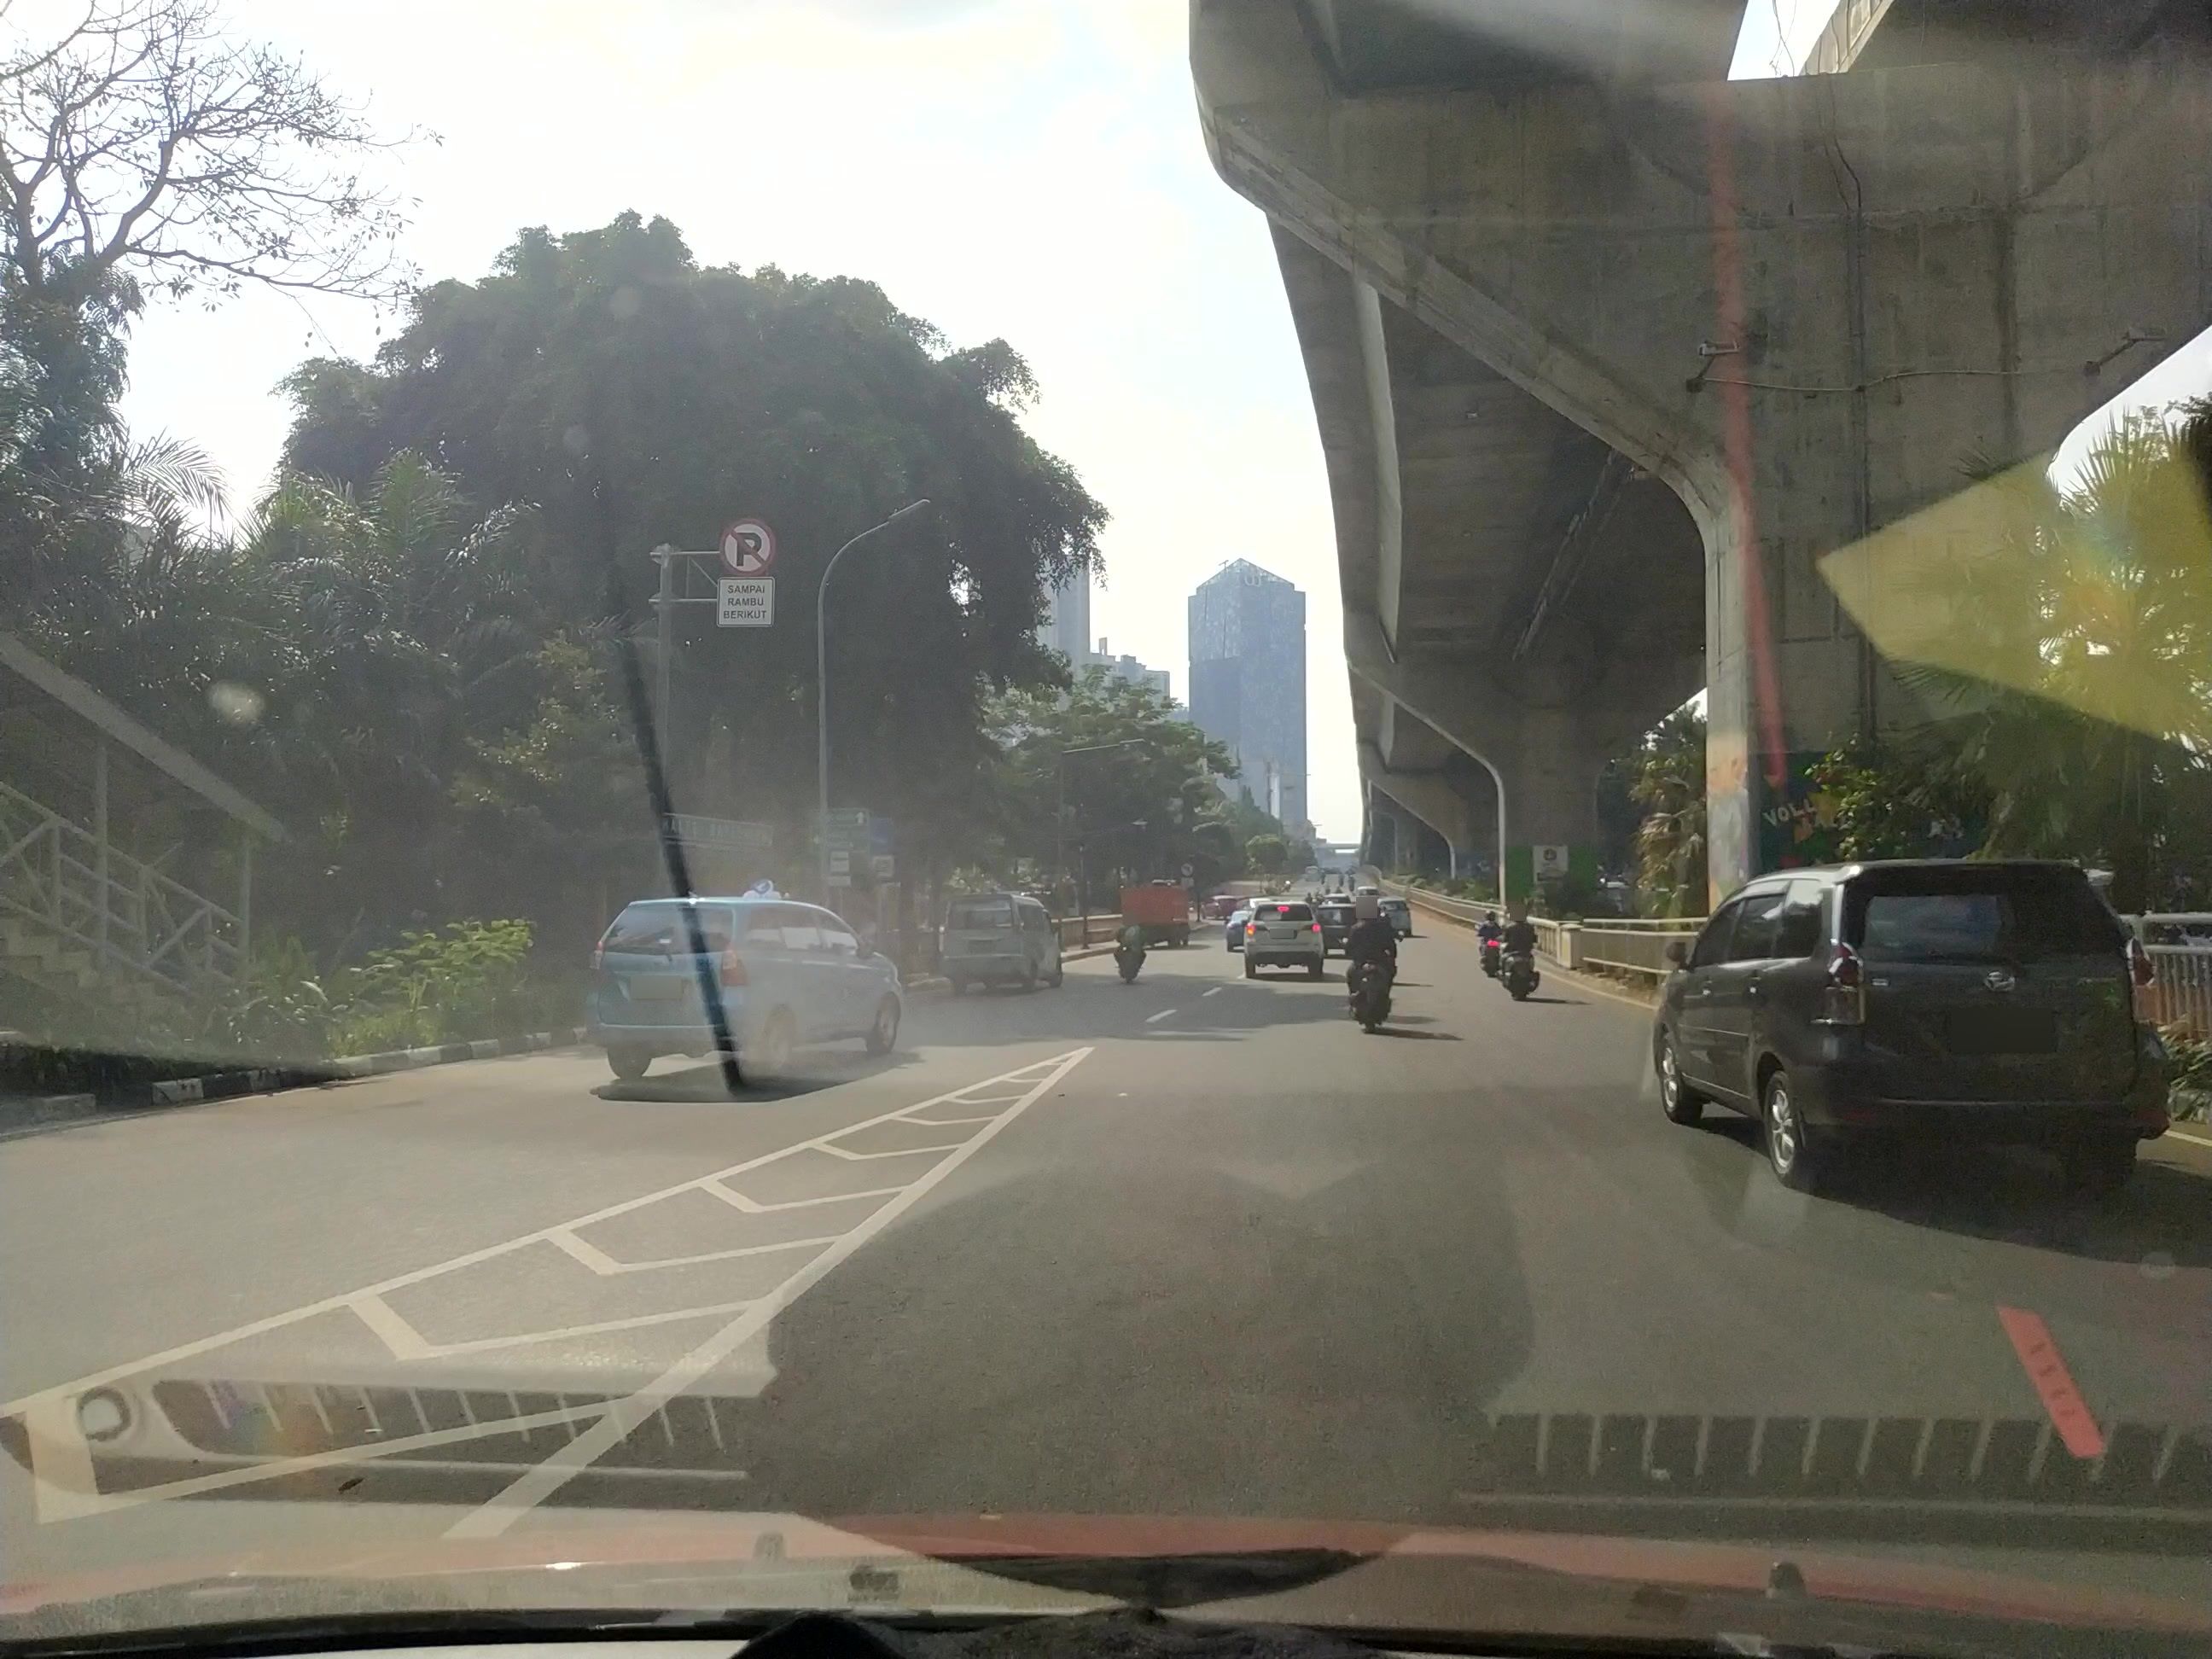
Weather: cloudy
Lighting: day
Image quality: good
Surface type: driving surface
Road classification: footway, steps
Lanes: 2
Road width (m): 10
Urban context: urban centre
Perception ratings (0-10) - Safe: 1.19, Lively: 6.76, Beautiful: 0.47, Boring: 4.41, Depressing: 0.8, Wealthy: 1.32